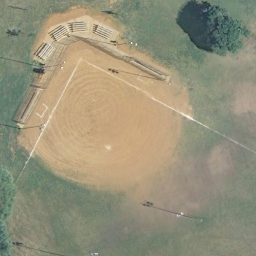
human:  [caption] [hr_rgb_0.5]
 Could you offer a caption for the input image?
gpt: It is a very old baseball diamond compose of sand and weeds .

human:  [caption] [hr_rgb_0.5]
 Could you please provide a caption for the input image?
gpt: This is an old baseball diamond .

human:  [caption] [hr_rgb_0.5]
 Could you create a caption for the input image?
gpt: It is a very old baseball diamond with sand and weeds .

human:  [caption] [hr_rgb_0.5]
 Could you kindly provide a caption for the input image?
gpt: A baseball diamond composed of sand and weeds .

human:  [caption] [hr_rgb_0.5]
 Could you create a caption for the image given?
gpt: It is a very old baseball diamond compose of sand and weeds .